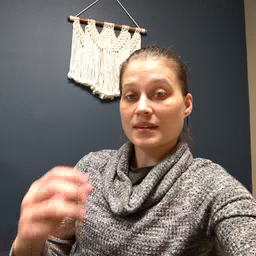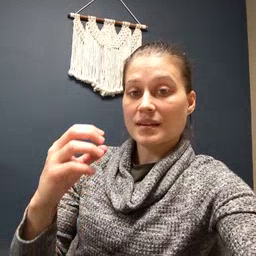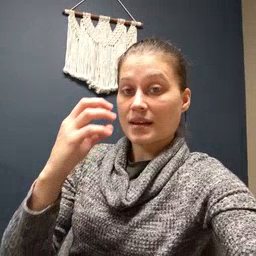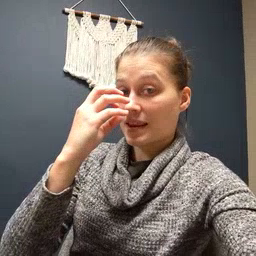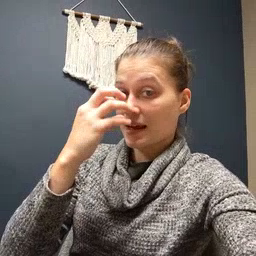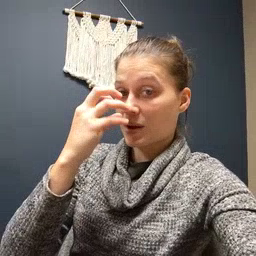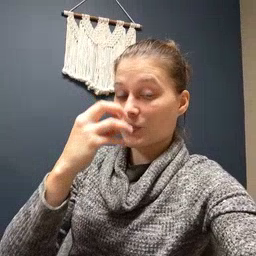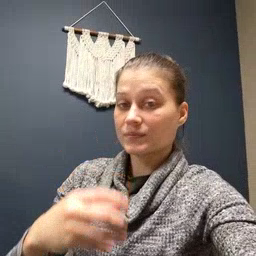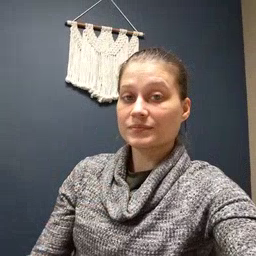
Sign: clown